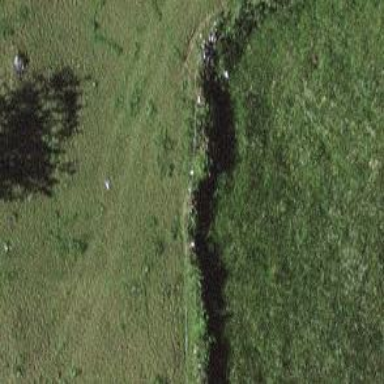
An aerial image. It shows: Dry stone wall barrier.